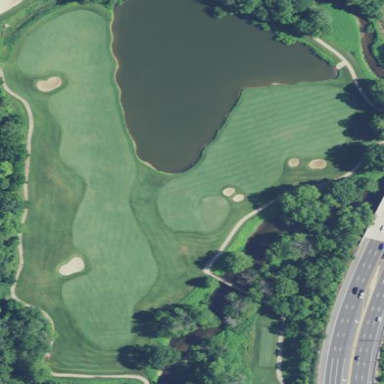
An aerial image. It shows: Rough area on grassy golf course.